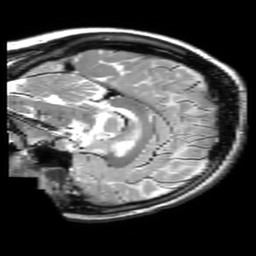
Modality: T2w
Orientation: sagittal
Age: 23
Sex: female
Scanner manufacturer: philips
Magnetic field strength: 3 T
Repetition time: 3 s
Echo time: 0.08 s